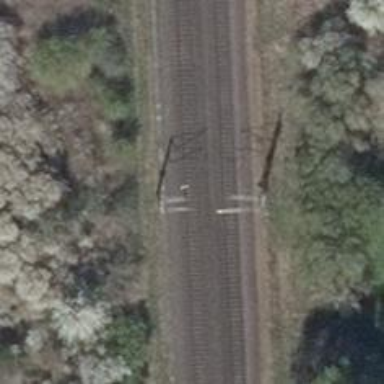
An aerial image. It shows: Milestone along the railway track with catenary mast.